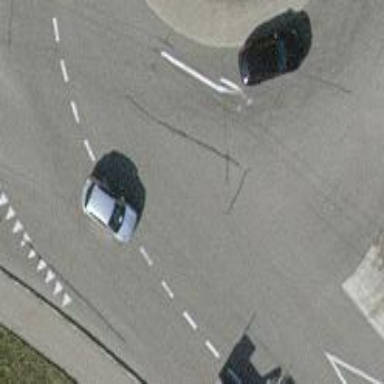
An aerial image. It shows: Secondary road with asphalt surface leading to roundabout. The road is equipped with trolley wires.